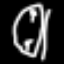
Label: square